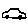
Label: car